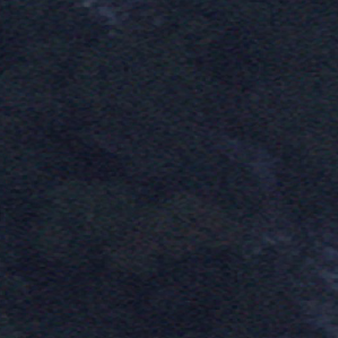
Label: other